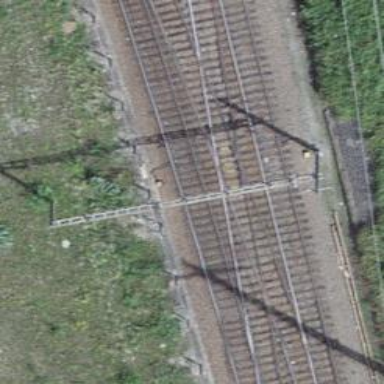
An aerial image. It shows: Single-track electrified railway siding with contact line.